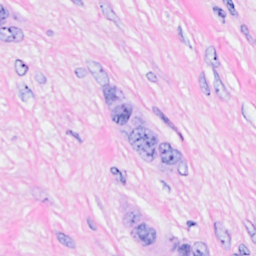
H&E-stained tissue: Breast